Interaction volume radius: 5 \u00c5
Interaction volume height: 25 \u00c5
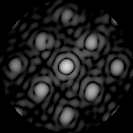
Disorder parameter: 0.2028